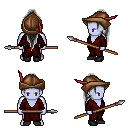
a pixel art fantasy rpg character, male body template, dark elf, purple skin, red robe, teal pants, gray extra-long topknot hairstyle, leather cap, black shoes, spear, four views (front, back, left, right), 2x2 character sprite sheet, small pixel art, hard edges, no anti-aliasing